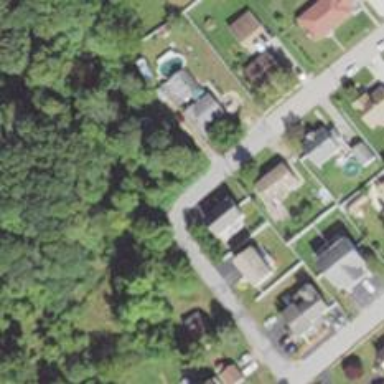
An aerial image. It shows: Residential driveway designated as service road.